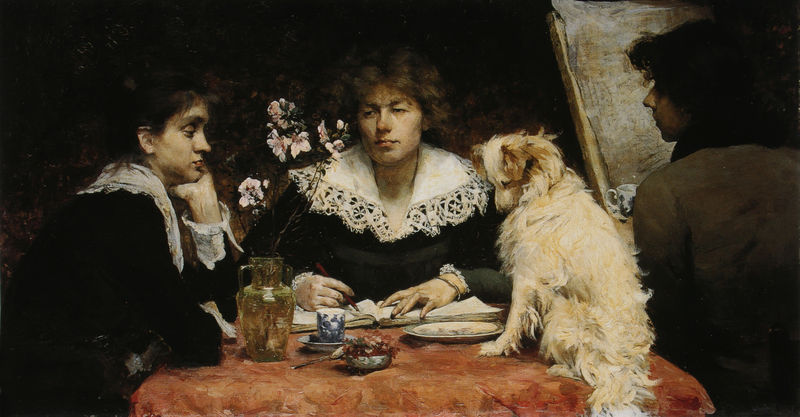
Titel: Freundinnen
Künstler: Louise-Catherine Breslau
Institution: Privatsammlung
Schlagwörter: blau, dunkel, gemälde, gruppe, hand, kopf, mann, schatten, weiß, frauen, impressionismus, menschen, sitzen, blume, blumen, braun, café, damen, femmes, frau, frisur, glas, haar, hell, hintergrund, kleid, kleider, nase, orange, profil, rücken, schwarz, szene, tisch, blick, blüte, blüten, hund, rose, rot, tier, gesichter, trinken, arm, augen, gesicht, kleidung, kragen, schale, spitze, teller, ärmel, bild, hals, holland, portrait, tischdecke, interieur, realismus, sitzend, stoff, decke, drei, familie, en face, frontal, kontrast, locken, renaissance, rosa, genre, kanne, krug, telle, vase, fell, schwanz, hündchen, rückenansicht, schrift, blumenvase, naturalismus, weis, romantik, löffel, tafel, spitz, realistisch, homme, seitenansicht, atelier, maler, staffelei, lciht, tasse, esstisch, tee, junge, stofflichkeit, nachdenken, spiel, cruche, knabe, buch, porzellan, schälchen, glasvase, geschirr, seite, schriftsteller, leinwand, manschette, manschetten, malen, gruppenbild, stift, karaffe, schweigen, armband, jüngling, brief, schreiben, chien, aufgestützt, müde, durchsichtig, bürgerlich, flämisch, spitzenkragen, naturalistisch, treu, nelken, müdigkeit, femme, peintre, lilien, griffel, skizzen, assiette, fleurs, fleur, kaffeetasse, pompier, natürlich, fraune, hell dunkel kontrast, broderie, glass, schreibend, am tisch, anemonen, überlegen, abgestützt, hung, aufgelehnt, bedrückt, tagebuch, dreiergruppe, table, assiettes, thé, hare, dentelle, livre, kaffeetisch, teestunde, repas, klöppelspitze, bouguereau, schreibgriffel, bedacht, écriture, bild gemälde, n, löffek, malnd, gemälade, buch lesen, ecrire, zwei fraen, assietes, cuillère, cahier, comptes, caraphe, amie, lir